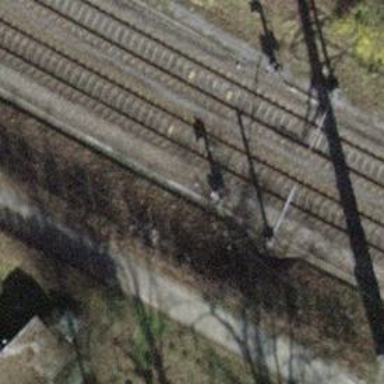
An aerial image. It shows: Railway signal.